Question: I am studying a data set with multiple observation of a parameter overtime. the data is like:
'''
test<-data.frame(t = c(0, 0, 0, 0, 0, 0, 0, 0, 0, 0, 0.33, 0.33, 0.33, 0.33, 0.33, 0.33, 0.33, 0.33, 0.33, 0.33, 0.33, 0.33, 0.33, 0.33, 0.33, 0.33, 0.33, 0.67, 0.67, 0.67, 0.67, 0.67, 0.67, 0.67, 0.67, 0.67, 0.67, 0.67, 1, 1, 1, 1, 1, 1, 1, 1, 1, 1, 1, 1, 1.33, 1.33, 1.33, 1.33, 1.33, 1.33, 1.33, 1.33, 1.33, 1.33, 1.33, 1.33, 1.33, 1.33, 1.33, 1.33, 1.67, 1.67, 1.67, 1.67, 1.67, 1.67, 1.67, 1.67, 1.67, 1.67, 2, 2, 2, 2, 2, 2, 2, 2, 2, 2, 2, 2, 2, 2, 2, 2, 2, 2, 2, 2, 2, 2, 4, 4, 4, 4, 4, 4, 6, 6, 6, 6, 6, 6, 6, 8, 8, 8, 8, 8, 8, 8, 8, 8, 8, 8, 8, 8, 8, 8, 8, 8, 8, 8, 8, 8, 10, 10, 10, 10, 10, 10, 10, 10, 10, 10, 10, 10), int = c(76.44609375, 94.6619686800895, 112.<PHONE>, 75.1003097802036, 74.1037037037037, 76.7526662128432, 74.0734830988873, 87.9052100068855, 81.0525931336742, 92.1907873244038, 84.0708929788684, 88.8232221775814, 98.1323678006063, 115.<PHONE>, 91.2653104925053, 76.3661620658949, 152.637799717913, 107.<PHONE>, 83.4693197755961, 91.658991910392, 81.3991787335206, 106.<PHONE>, 100.919789842382, 67.2119436084271, 137.558914728682, 89.1182608695652, 156.<PHONE>, 108.<PHONE>, 87.9794680354643, 77.7501400560224, 80.7675382653061, 95.6662793399954, 92.5649630541872, 88.3301402668491, 84.3891875746714, 76.4318673395818, 111.413893510815, 82.4753828420879, 119.<PHONE>, 192.539417212559, 208.<PHONE>, 106.919937512205, 105.370936371214, 180.<PHONE>, 130.<PHONE>, 170.<PHONE>, 172.703180212014, 178.<PHONE>, 182.<PHONE>, 227.<PHONE>, 153.856101031661, 432.991580916745, 299.<PHONE>, 144.<PHONE>, 396.<PHONE>, 334.538796516231, 350.<PHONE>, 200.781101530882, 279.866079790223, 122.542700519331, 235.<PHONE>, 204.924140655867, 229.<PHONE>, 225.542753383955, 468.308974987739, 269.306058221873, 229.969282013323, 255.553846153846, 621.<PHONE>, 255.<PHONE>, 396.658265826583, 273.300663227708, 232.449965010497, 303.343894502483, 276.952483801296, 327.419805194805, 241.<PHONE>, 457.961489497136, 498.901714285714, 280.<PHONE>, 322.<PHONE>, 386.754533152909, 364.356809338521, 340.416035518412, 428.482916666667, 668.447197400487, 387.671341748481, 471.<PHONE>, 255.<PHONE>, 361.979536152797, 192.224629418472, 284.<PHONE>, 170.763997760358, 237.869065100343, 365.<PHONE>, 294.266488413547, 718.279750479846, 211.599427030671, 294.<PHONE>, 207.<PHONE>, 194.209973045822, 251.306358381503, 190.786794766966, 400.396083385976, 183.<PHONE>, 130.442107867392, 167.231452991453, 345.<PHONE>, 299.304645622394, 192.<PHONE>, 121.273544841369, 153.996295438759, 97.6034616378197, 362.<PHONE>, 130.498551774077, 106.<PHONE>, 117.682936668011, 90.1247837370242, 140.855475040258, 169.<PHONE>, 244.290241606527, 120.603356419819, 173.413333333333, 125.896389002872, 206.543873212215, 186.668320340184, 85.0988108720272, 106.<PHONE>, 102.867232728676, 216.232957110609, 86.6538461538462, 149.459777852575, 212.498573059361, 93.3816390633923, 105.567730417318, 120.<PHONE>, 137.205696941396, 141.<PHONE>, 90.578857338351, 84.8457760314342, 127.<PHONE>, 136.859870967742, 188.406440382942, 86.0879705400982))
class(test)
'''
I managed to plot the density for each time point using:
'''
ggplot(test, aes(int, group = as.factor(t),colour=t))+ geom_density()
'''

But I would like to do the same graph but instead of the density I would like to plot a log normal fit of the density.
I know how to plot the lognormal fitting on one time point using 'fitdistr' and passing parameter to 'stat_function' whit <URL>
'''
library(MASS)
fit <- fitdistr(subset(test, t == 0,select='int')$int, "lognormal")
ggplot(data=subset(test, t == 0,select='int'), aes(x=int)) +stat_function(fun = dlnorm,args = list(mean = fit$estimate[1], sd = fit$estimate[2]))
'''
But how can I do it for all 't' with the colour of the line being given by the value of 't' is it possible to provide a function in the 'args' list?
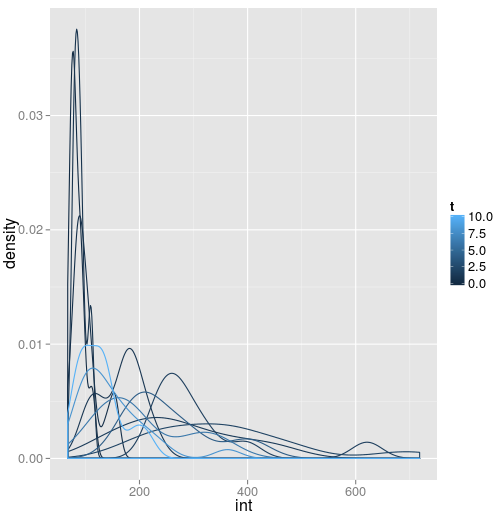
Answer: I thought of another naive solution: Predicting the values of every dlnorm().
'''
## Split up the data according to t
tt <- split(test, test$t)
## Fit a lognormal to every dataset
fits <- lapply(tt, function(x) fitdistr(x$int, "lognormal"))
## Predict values
fitted <- lapply(fits, function(x) dlnorm(x = 1:max(test$int),
mean = x$estimate[1], sd = x$estimate[2]))
## Wrap everything into a data.frame ggplot can handle
plot.data <- data.frame(y = unlist(fitted), int = 1:max(test$int),
t = rep(unique(test$t),
each = length(unlist(fitted))/length(unique(test$t))))
## Plot
ggplot(test, aes(int, group = as.factor(t), colour=t)) +
#geom_density() +
geom_line(data = plot.data, aes(y = y), lwd = 1)
'''